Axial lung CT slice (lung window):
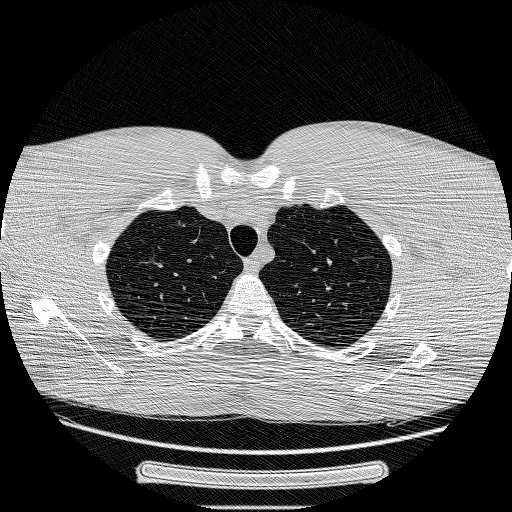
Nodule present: no